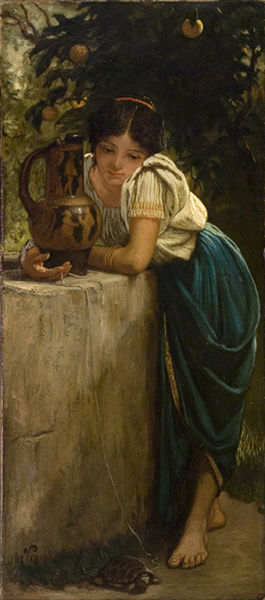
Titel: Etruscan Girl
Künstler: Elihu Vedder
Standort: Amherst (Massachusetts, USA)
Institution: Mead Art Museum, Amherst College
Schlagwörter: blue, red, white, black, blouse, dark hair, dress, female, green, hair, lady, painting, skirt, sleeve, wall, woman, picture, vase, hand, sad, apple, fruit, greek, rock, stone, tree, girl, orange, peasant, young, feet, grass, garden, gaze, leash, leaning, still life, outside, arms, renaissance, fountain, foot, animal, vessel, bare, fingers, beautiful, headband, stare, black hair, jug, pitcher, drink, well, pet, hairband, break, krug, greece, leg, melancholy, orchard, bare feet, barefoot, corinth, young woman, string, jar, toes, lemon, bluse, turtle, mellow, lemons, stone wall, pianting, tortoise, reptile, orange tree, hair part, fruit tree, idleness, red hairband, tortuise